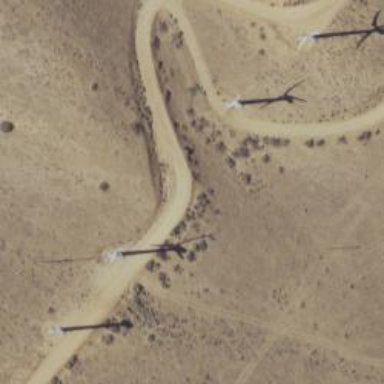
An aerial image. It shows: Wind power generator employing wind turbines.